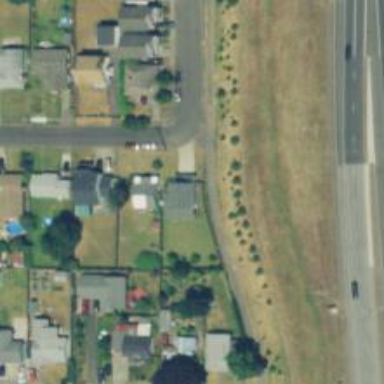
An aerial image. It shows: Residential road with sidewalk on the left side.